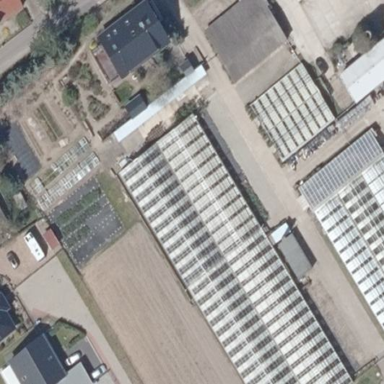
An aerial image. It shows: Area dedicated to greenhouse horticulture.